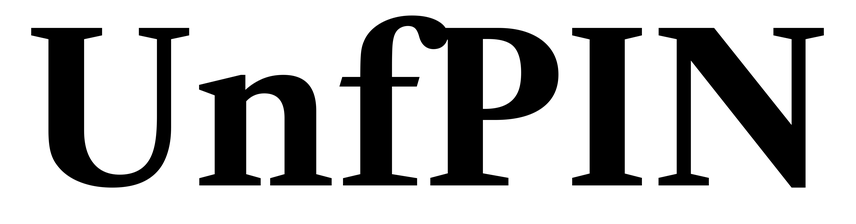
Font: LibreCaslonText_Bold